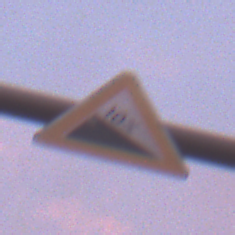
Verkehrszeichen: Gefaelle10
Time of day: SunriseSunset
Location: Outdoor (Urban)
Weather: PartlyCloudy
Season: NotSpecified
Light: Natural